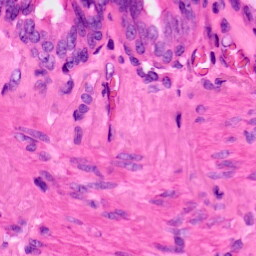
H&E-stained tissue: Lung